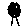
Label: tree